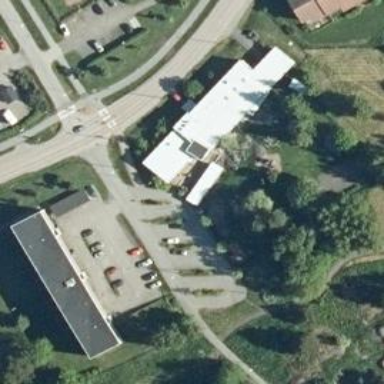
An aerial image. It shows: Kindergarten.